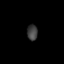
Tissue: lung
Cell type: Fibroblasts
Senescence score: 0.2347
Nuclear area (px): 160
Mean DAPI intensity: 62.8